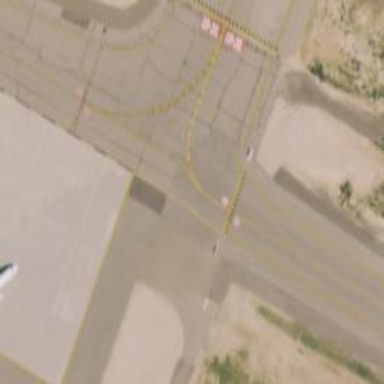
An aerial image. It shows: View of taxiway at the airport.